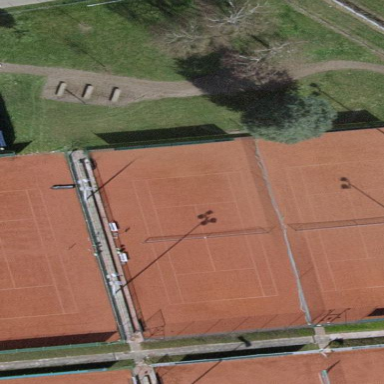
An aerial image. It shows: Synthetic tennis court on pitch.